Field crop: maize
Growth stage: 2
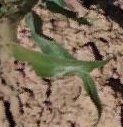
Species: maize